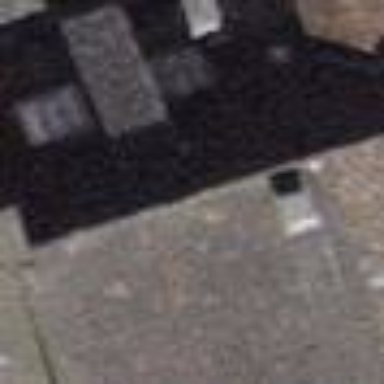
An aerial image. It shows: Building with tiled roof.